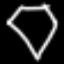
Label: diamond